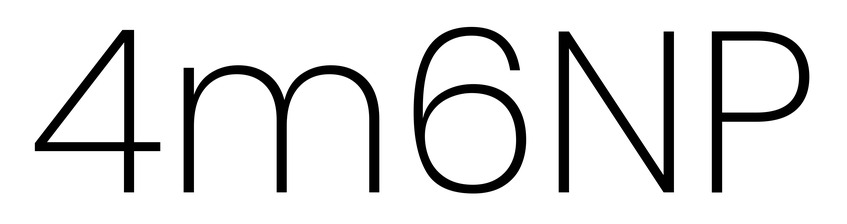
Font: Poppins-ExtraLight